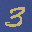
Label: 3